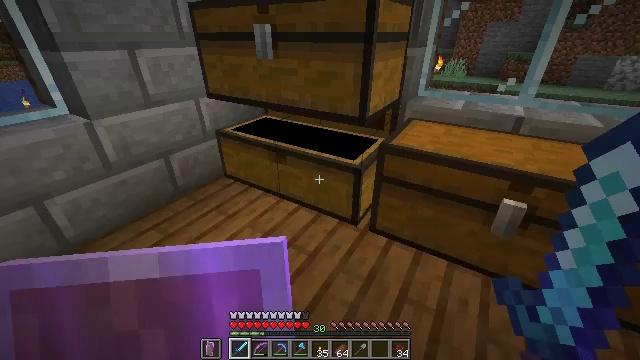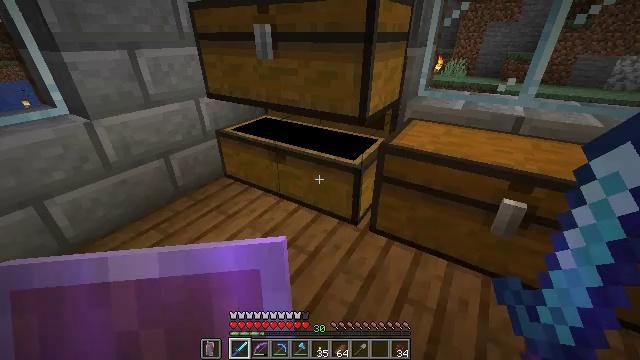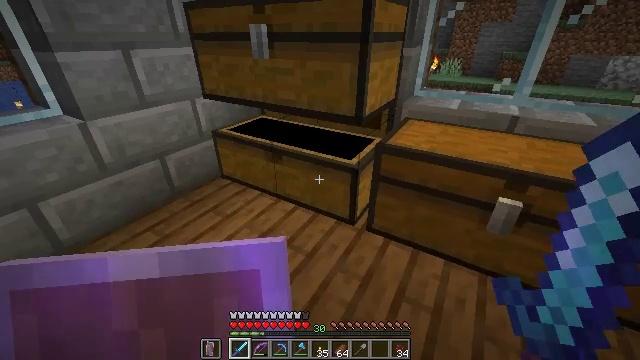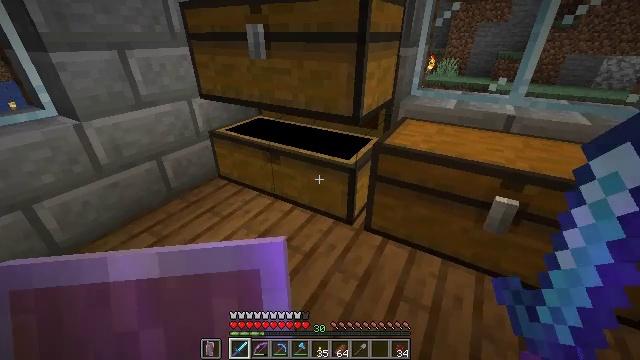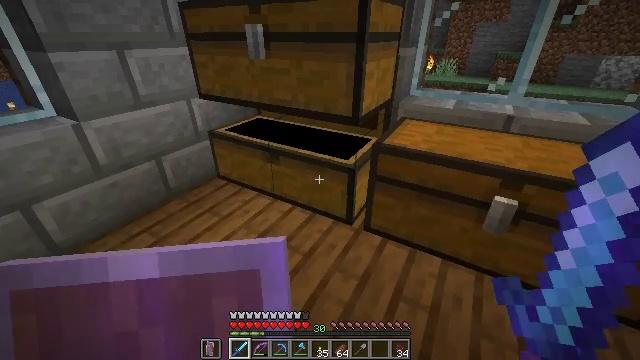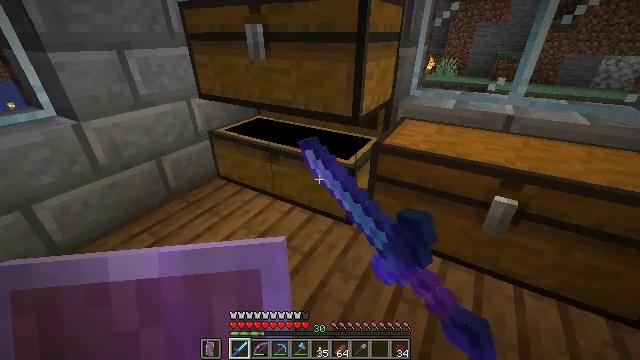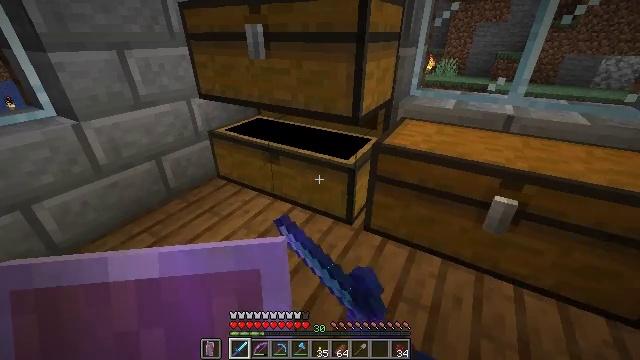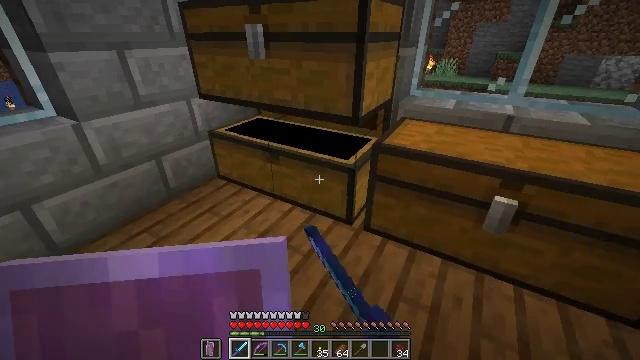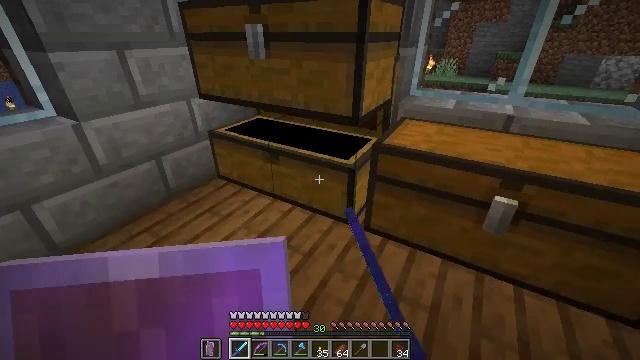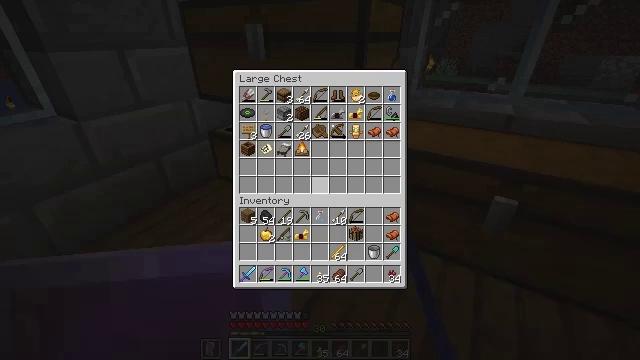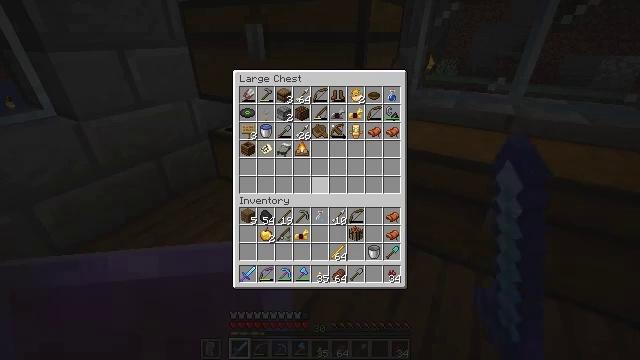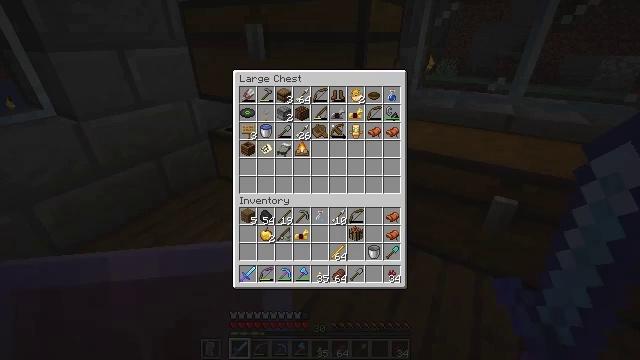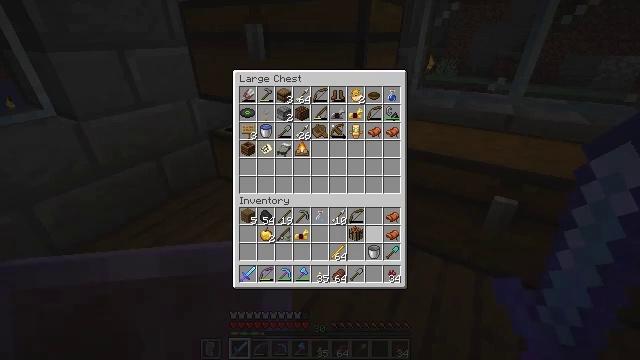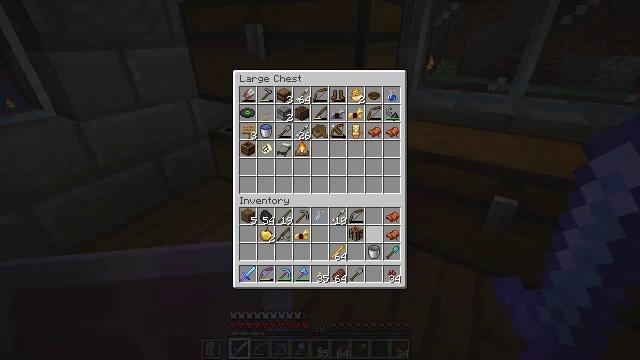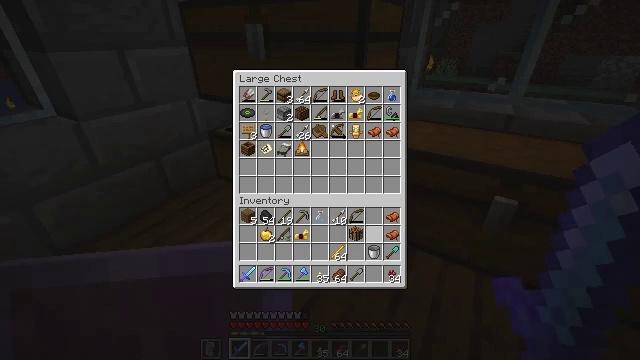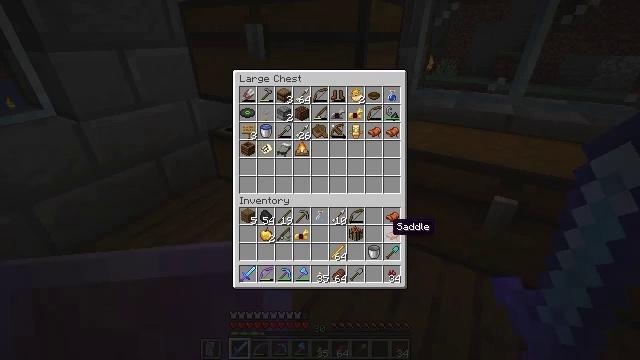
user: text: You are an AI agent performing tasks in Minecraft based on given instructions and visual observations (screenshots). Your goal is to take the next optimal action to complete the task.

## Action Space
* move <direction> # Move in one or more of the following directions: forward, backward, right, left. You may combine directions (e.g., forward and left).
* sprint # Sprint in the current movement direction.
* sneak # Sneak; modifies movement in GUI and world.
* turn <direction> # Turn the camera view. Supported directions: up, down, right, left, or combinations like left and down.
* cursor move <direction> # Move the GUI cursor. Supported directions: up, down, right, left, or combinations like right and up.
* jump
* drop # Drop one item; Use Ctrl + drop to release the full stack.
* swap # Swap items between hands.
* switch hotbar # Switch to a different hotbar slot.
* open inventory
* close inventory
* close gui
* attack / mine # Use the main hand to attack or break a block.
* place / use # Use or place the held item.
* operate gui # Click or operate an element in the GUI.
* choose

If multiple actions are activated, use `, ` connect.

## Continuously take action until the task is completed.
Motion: motion action
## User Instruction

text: Craft a brewing stand.
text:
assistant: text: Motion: no_op
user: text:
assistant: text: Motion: no_op
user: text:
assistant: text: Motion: no_op
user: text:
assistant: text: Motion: use / place
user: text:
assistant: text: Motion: use / place
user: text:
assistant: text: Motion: no_op
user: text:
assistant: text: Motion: no_op
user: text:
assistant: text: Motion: no_op
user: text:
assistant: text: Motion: open gui
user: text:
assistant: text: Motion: no_op
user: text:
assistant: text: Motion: cursor move right and down
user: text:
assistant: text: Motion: cursor move right and down
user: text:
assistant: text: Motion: cursor move down
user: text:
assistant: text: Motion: no_op
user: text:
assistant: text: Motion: no_op
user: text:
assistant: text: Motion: no_op
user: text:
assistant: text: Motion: no_op
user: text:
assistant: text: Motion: no_op
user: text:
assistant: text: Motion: operate gui
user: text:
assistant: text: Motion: operate gui
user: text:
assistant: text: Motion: cursor move up
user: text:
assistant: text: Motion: cursor move up
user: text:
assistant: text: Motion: no_op
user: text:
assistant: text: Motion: no_op
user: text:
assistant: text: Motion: cursor move left and up
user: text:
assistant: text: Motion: no_op
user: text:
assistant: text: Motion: no_op
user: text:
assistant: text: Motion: no_op
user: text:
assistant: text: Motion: no_op
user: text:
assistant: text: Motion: no_op